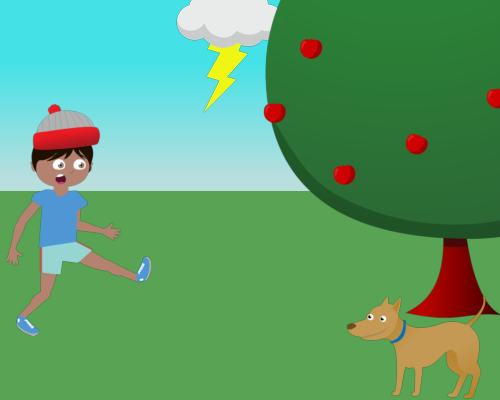
a apple tree to the right and a medium lightening cloud to left is a surprised boy kicking on leg wearing a red hat and a dog in the lower right corner